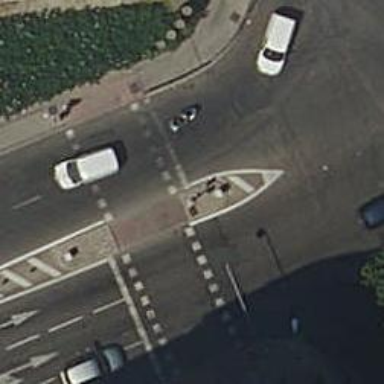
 there are traffic signals and zebra crossing."